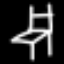
Label: chair